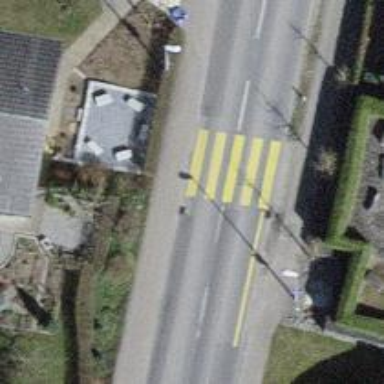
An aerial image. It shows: Uncontrolled zebra crossing on the road.